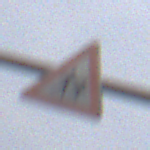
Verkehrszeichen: KinderLinks
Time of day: Midday
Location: Outdoor (Suburban)
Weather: Overcast
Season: NotSpecified
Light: Natural